Question: my sample dataframe 'df' is as follows
'''
df <- data.frame(ID = c(1, 1, 2, 2, 3, 3, 4, 4),
var1 = c('a', 'a', 'a', 'a', 'b', 'b', 'b', 'b'),
var2 = c(2000, 2001, 2000, 2001, 2000, 2001, 2000, 2001),
var3 = c(1:8))
'''
Which results in
'''
ID var1 var2 var3
1 1 a 2000 1
2 1 a 2001 2
3 2 a 2000 3
4 2 a 2001 4
5 3 b 2000 5
6 3 b 2001 6
7 4 b 2000 7
8 4 b 2001 8
'''
My goal is to plot 'var2' by 'var3' in a line graph using 'ggplot2', but I want a separate plot for each unique 'ID' value. So far, I have been able to do this by subsetting 'df' by unique 'ID' values, then plotting the variables. For example, I have this code
'''
df1<- subset(df1, df1$ID == 1)
ggplot(df2, aes(var2, var3)) +
geom_line() +
geom_point()
'''
Which produces the following plot

This works fine, but uses a lot of code and I have dozens of 'ID' values in my real dataset so I would like to be able to do this quicker and more efficiently. Is there a way I can do this using a loop or a function? I am still new to R and am stumped. Thank you.
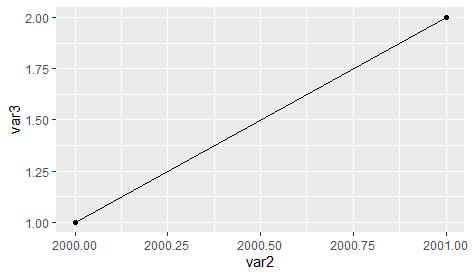
Answer: The simplest way to do this is with 'facet_wrap', but that will put all your plots on one page, which won't work if you have lots of IDs. Instead, you could create all your plots and store them in a list:
'''
library(ggplot2)
df <- data.frame(ID = c(1, 1, 2, 2, 3, 3, 4, 4),
var1 = c('a', 'a', 'a', 'a', 'b', 'b', 'b', 'b'),
var2 = c(2000, 2001, 2000, 2001, 2000, 2001, 2000, 2001),
var3 = c(1:8))
plot_list <- lapply(split(df, df$ID), function(x)
{
ggplot(x, aes(var2, var3)) +
geom_line() +
geom_point()
})
'''
Now you can plot them as easily as:
'''
plot_list[[1]]
'''

'''
plot_list[[2]]
'''

'''
plot_list[[3]]
'''

'''
plot_list[[4]]
'''

Or you can save them to file with a simple loop:
'''
for(i in seq_along(plot_list)) ggsave(paste0("plot_", i, ".png"), plot_list[[i]])
'''
Which will save all four plots as files named "plot_1.png" to "plot_4.png" in your working directory.
<URL>